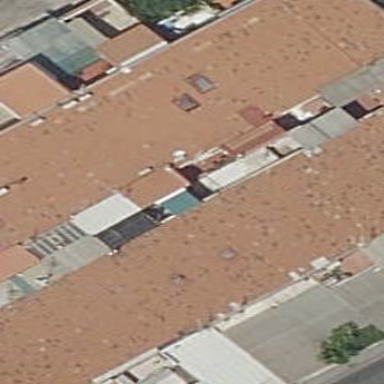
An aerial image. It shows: Terrace building.